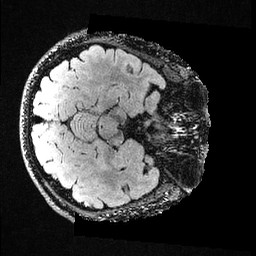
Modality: FLAIR
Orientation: axial
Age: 32
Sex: male
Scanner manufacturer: ge
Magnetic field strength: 3 T
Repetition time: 4.802 s
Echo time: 0.1172 s